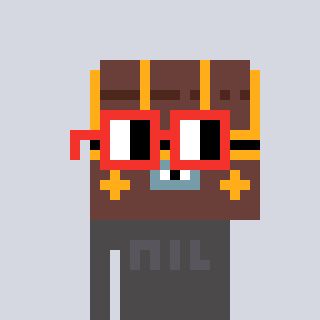
a pixel art character with square red glasses, a treasure chest-shaped head and a grayscale-colored body on a cool background